Question: I use GtkAboutDialog and everything works fine except the close button of this widget. All other buttons works fine, I don't know how but all buttons have default callbacks and they create and destroy the windows.
But the "Close" button of GtkAboutDialog widget does not work. I can not even see it's widget. So, can I access it?
[CLARIFICATION] What you're looking at is gtk.AboutDialog -- popup window displaying information about an application (new in PyGTK 2.6). This window contains the 'close' button widget which is contained in a GtkHButtonBox widget. The GtkHButtonBox widget is the highest level widget I am able to access for some. Any ideas on how to get to the "close" button and connect a handler for a callback signal?

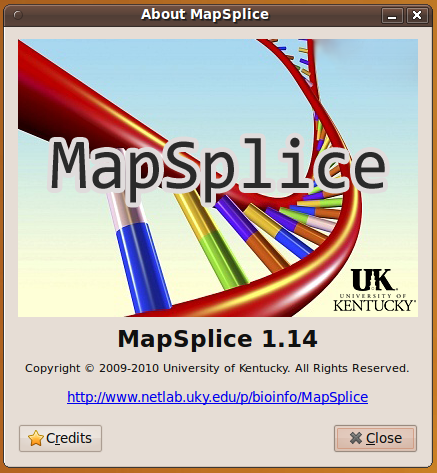
Answer: You don't conenct signals in the same way for a dialog as you do for a window. I made the same mistake when learning PyGTK.
The most basic form of a dialog is you display and run the dialog with:
'''
aboutdialog.run()
'''
Often you will then immediately call:
'''
aboutdialog.destroy()
'''
The .run() line is a loop, which runs until something happens within the dialog.
There is a working <URL>.